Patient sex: F
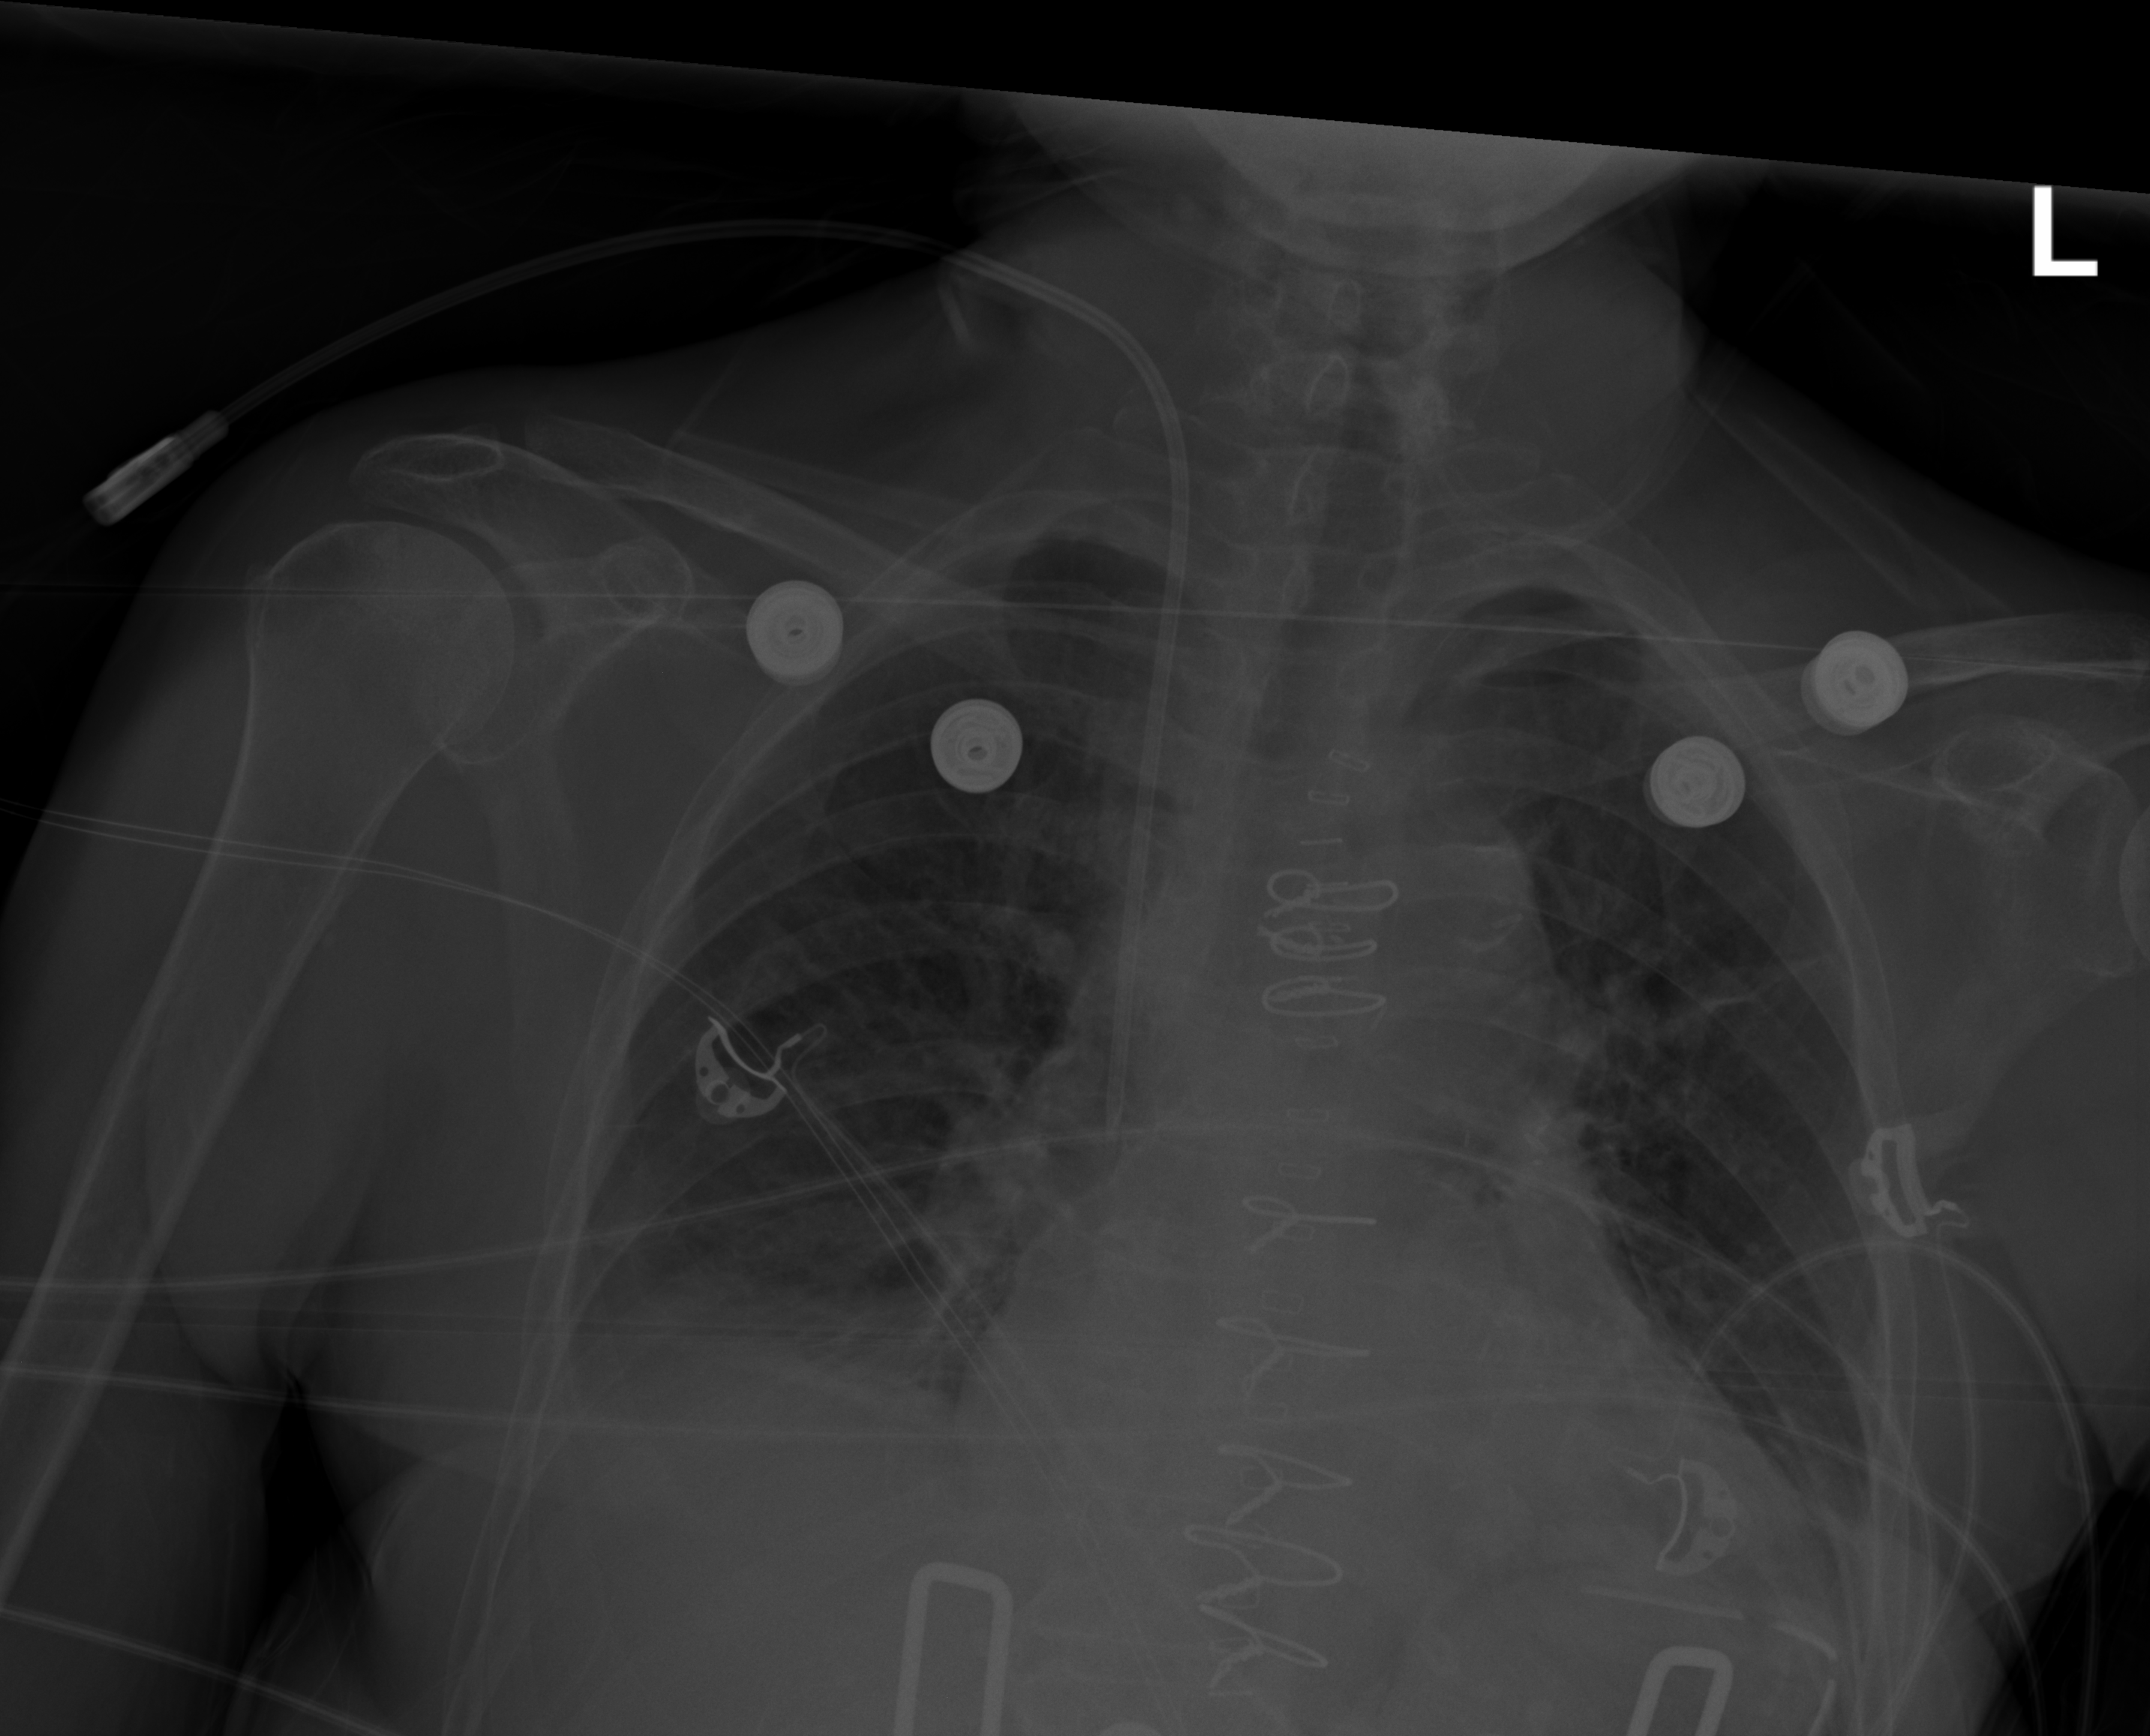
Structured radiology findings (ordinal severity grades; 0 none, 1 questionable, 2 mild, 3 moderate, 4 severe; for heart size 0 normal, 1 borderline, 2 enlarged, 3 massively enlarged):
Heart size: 2
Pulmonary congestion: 2
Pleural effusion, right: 2
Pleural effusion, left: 2
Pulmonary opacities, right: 1
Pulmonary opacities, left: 1
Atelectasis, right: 3
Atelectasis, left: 2